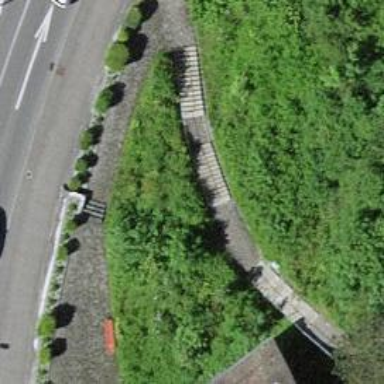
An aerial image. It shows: Set of steps on the road.